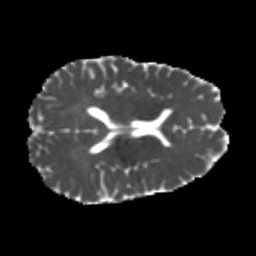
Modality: MD
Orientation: axial
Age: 25
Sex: male
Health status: healthy
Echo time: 0.074 s